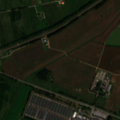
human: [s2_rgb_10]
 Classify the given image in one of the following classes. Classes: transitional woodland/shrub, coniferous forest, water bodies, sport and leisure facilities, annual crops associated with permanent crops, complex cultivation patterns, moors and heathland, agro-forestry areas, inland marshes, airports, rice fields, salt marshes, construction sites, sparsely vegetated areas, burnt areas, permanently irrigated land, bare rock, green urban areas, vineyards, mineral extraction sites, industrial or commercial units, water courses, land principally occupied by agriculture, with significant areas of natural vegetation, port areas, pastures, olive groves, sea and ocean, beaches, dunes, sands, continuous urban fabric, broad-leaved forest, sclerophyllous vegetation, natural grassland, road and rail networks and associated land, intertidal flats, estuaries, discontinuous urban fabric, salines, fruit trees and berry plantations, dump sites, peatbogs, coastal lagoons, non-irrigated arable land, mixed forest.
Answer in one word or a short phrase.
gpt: industrial or commercial units, non-irrigated arable land, complex cultivation patterns, land principally occupied by agriculture, with significant areas of natural vegetation